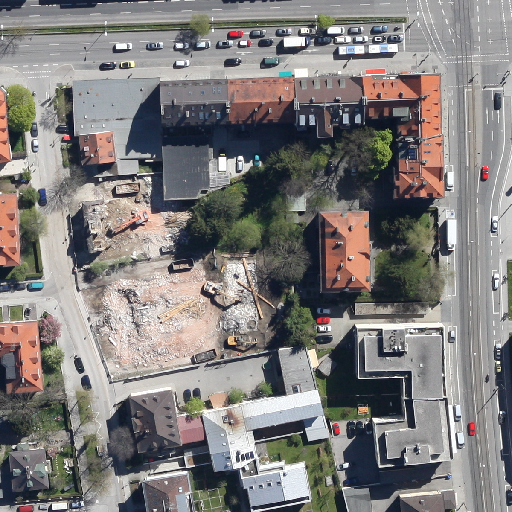
Referring expression: building along the road